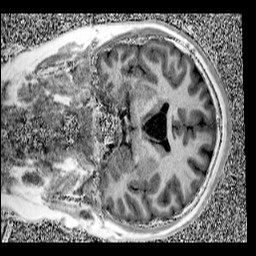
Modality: UNIT1
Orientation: coronal
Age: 13
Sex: male
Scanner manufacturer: siemens
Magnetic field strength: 3 T
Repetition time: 4 s
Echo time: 0.00299 s